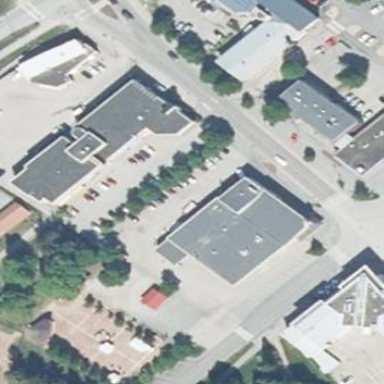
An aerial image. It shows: Bakery located in building.